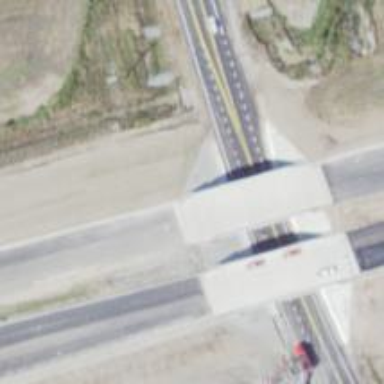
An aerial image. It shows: Motorway bridge.